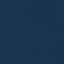
Land use / land cover class: SeaLake